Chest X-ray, PA view. Patient: 43 years old, sex M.
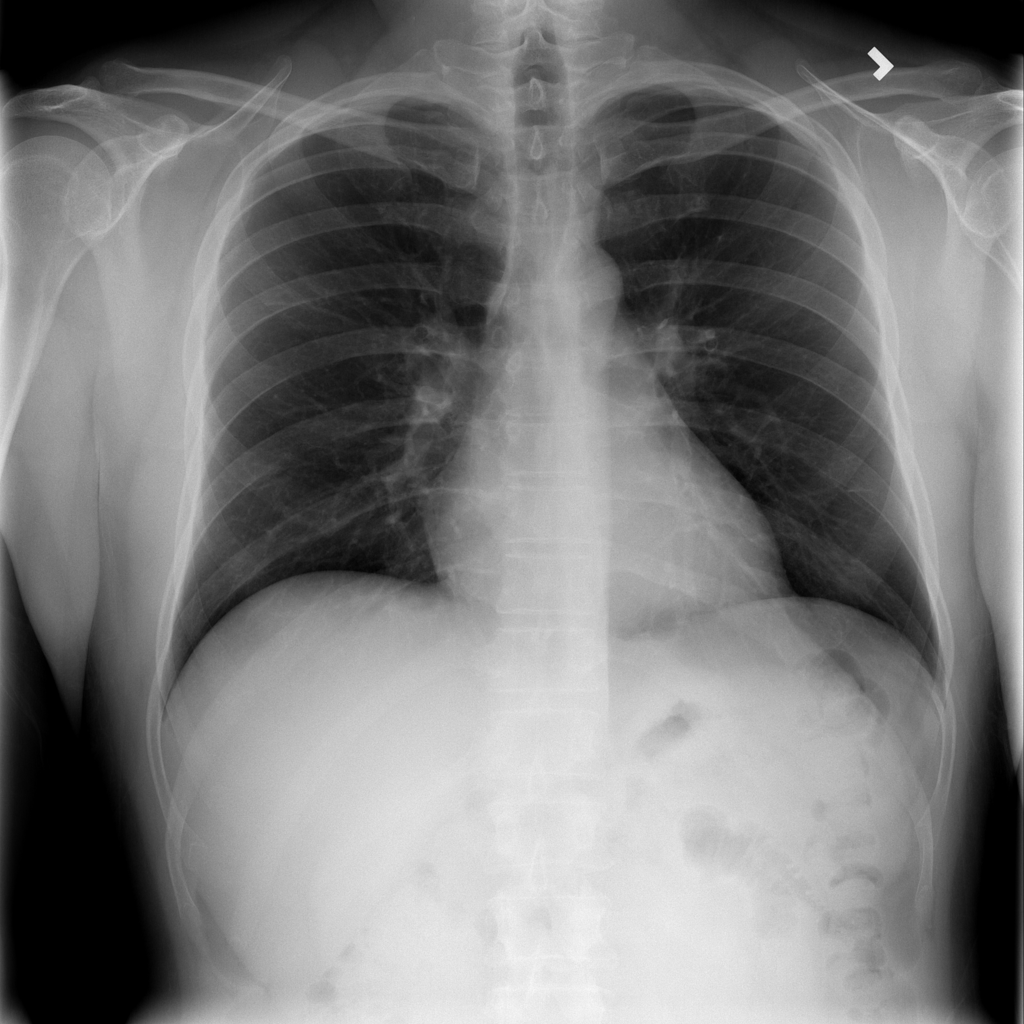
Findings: No Finding